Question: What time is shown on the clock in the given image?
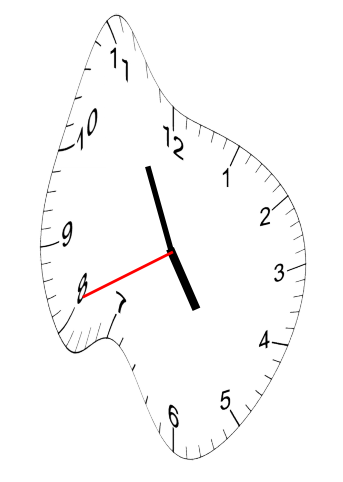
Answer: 04:55:41